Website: lowes
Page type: billing-address
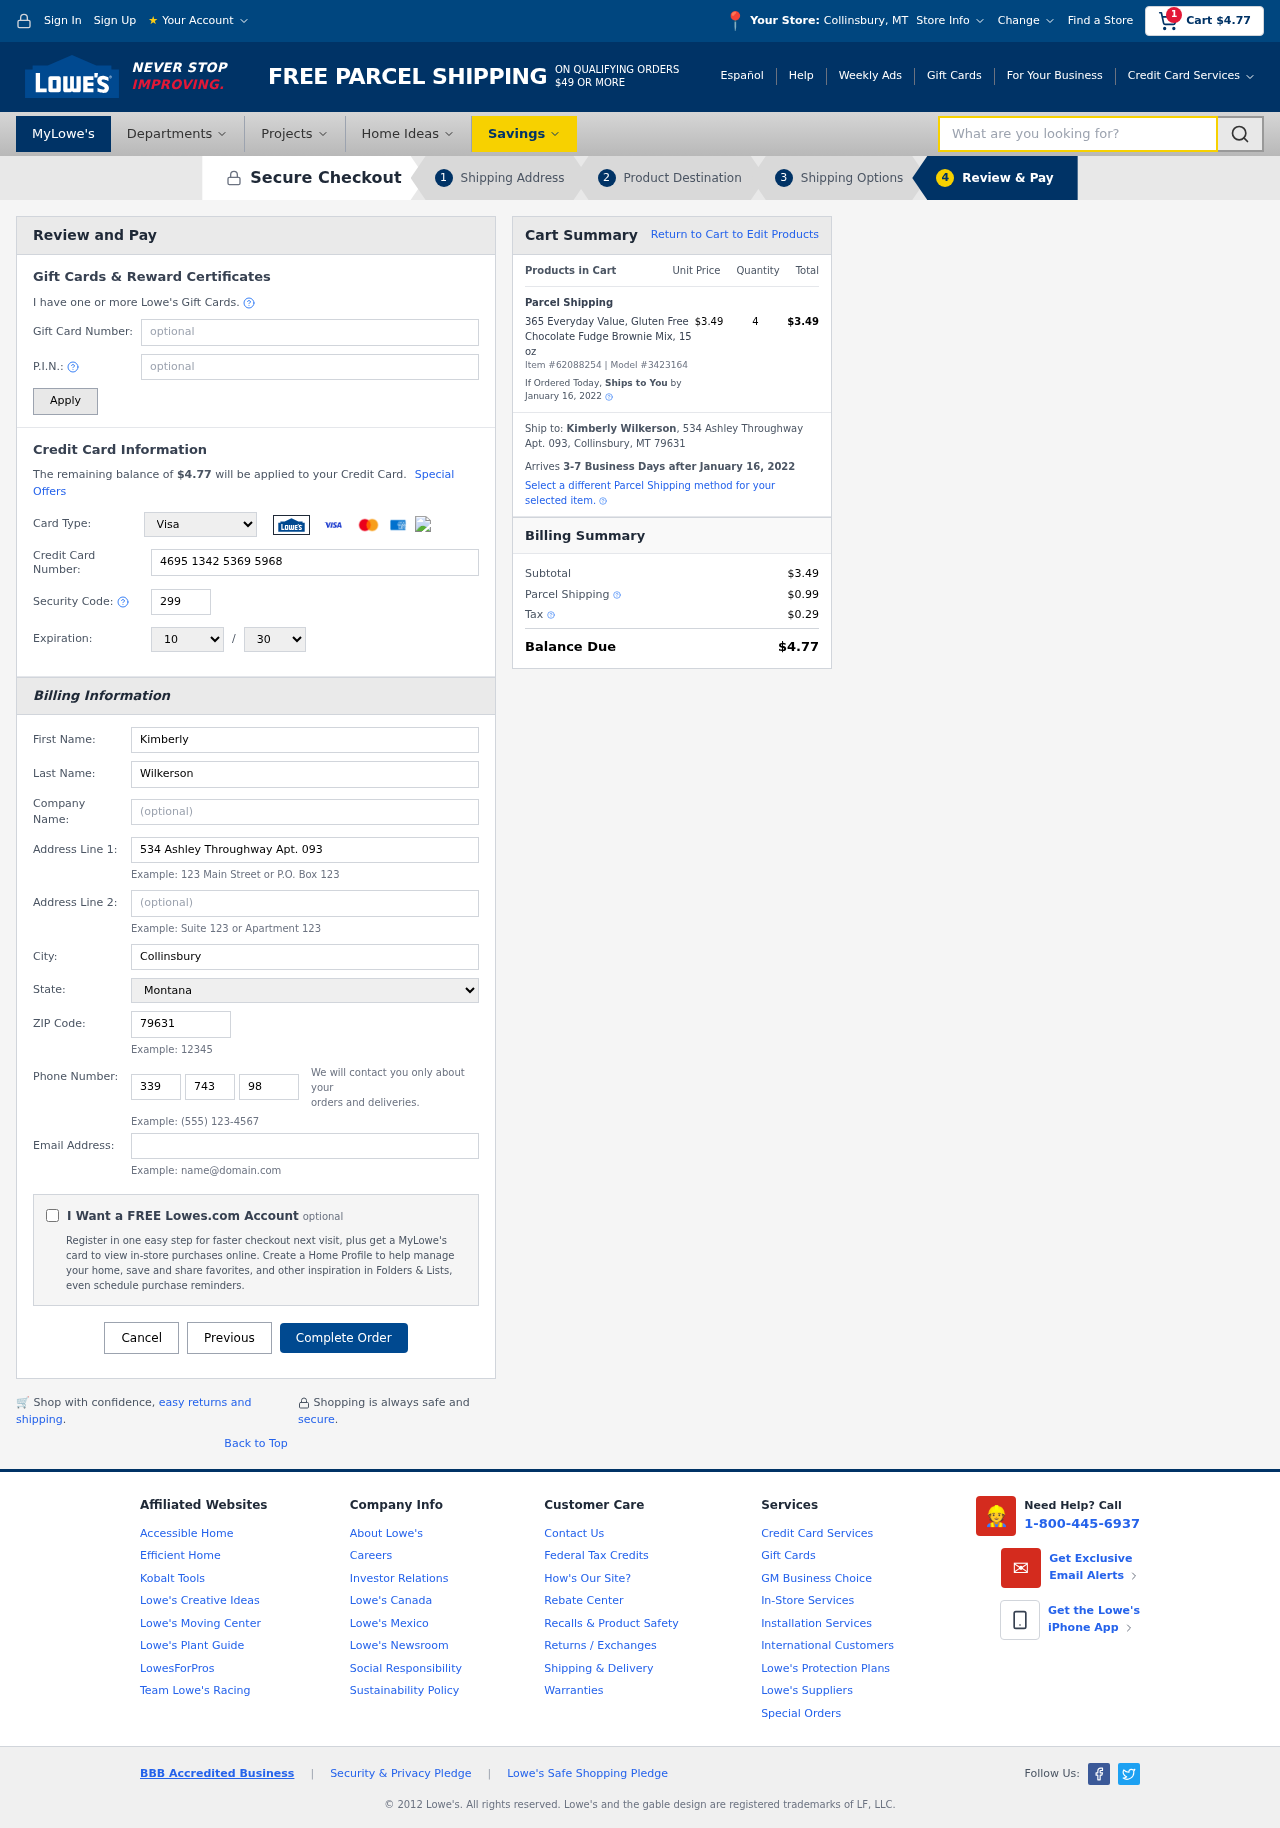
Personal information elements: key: PII_CARD_CVV
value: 299
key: PII_CARD_EXPIRY_MONTH
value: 10
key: PII_CARD_EXPIRY_YEAR
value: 30
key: PII_CARD_NUMBER
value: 4695 1342 5369 5968
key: PII_CARD_TYPE
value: Visa
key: PII_CITY
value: Collinsbury
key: PII_CITY_STATE
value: Collinsbury, MT
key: PII_EMAIL
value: kwilkerson@yahoo.com
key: PII_FIRSTNAME
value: Kimberly
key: PII_FULLNAME
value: Kimberly Wilkerson
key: PII_LASTNAME
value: Wilkerson
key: PII_PHONE_AREA
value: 339
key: PII_PHONE_PREFIX
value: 743
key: PII_PHONE_SUFFIX
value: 9813
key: PII_POSTCODE
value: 79631
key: PII_STATE
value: Montana
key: PII_STREET
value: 534 Ashley Throughway Apt. 093
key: PII_CITY_STATE_ZIP
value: Collinsbury, MT 79631
Product elements: key: PRODUCT1_NAME
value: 365 Everyday Value, Gluten Free Chocolate Fudge Brownie Mix, 15 oz
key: PRODUCT1_PRICE
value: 3.49
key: PRODUCT1_QUANTITY
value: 4
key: PRODUCT_ITEM_NUMBER
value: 62088254
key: PRODUCT_MODEL_NUMBER
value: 3423164
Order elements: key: ORDER_SUBTOTAL
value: $4.77
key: ORDER_TOTAL
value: $4.77
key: ORDER_SHIPPING_DATE
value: January 16, 2022
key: ORDER_SUBTOTAL
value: $3.49
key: ORDER_DELIVERY_DATE
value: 3-7 Business Days after January 16, 2022
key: ORDER_SHIPPING_DATE2
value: January 16, 2022
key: ORDER_SUBTOTAL2
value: $3.49
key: ORDER_SHIPPING_COST
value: $0.99
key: ORDER_TAX
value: $0.29
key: ORDER_TOTAL2
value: $4.77
Search elements: key: HEADER_SEARCH
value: What are you looking for?